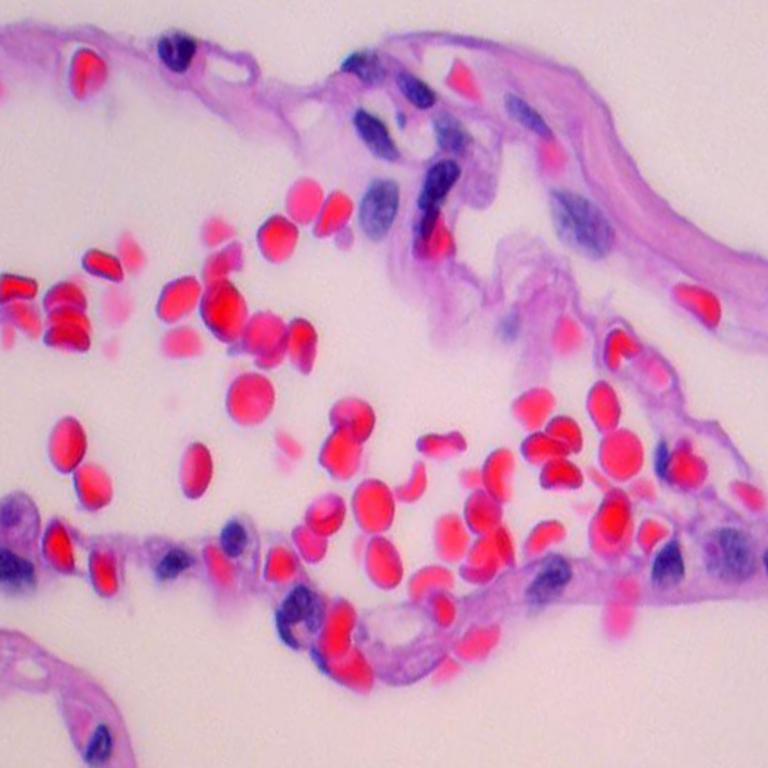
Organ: lung
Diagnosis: benign